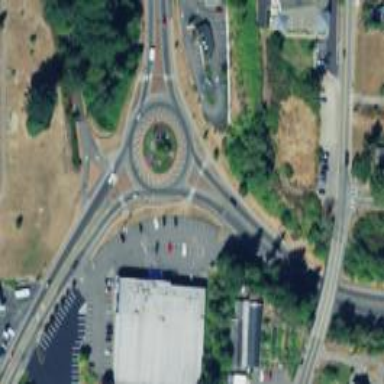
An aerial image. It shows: Roundabout on primary highway.